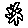
Label: flower